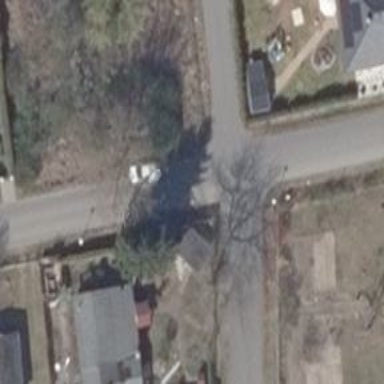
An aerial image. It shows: Residential road.